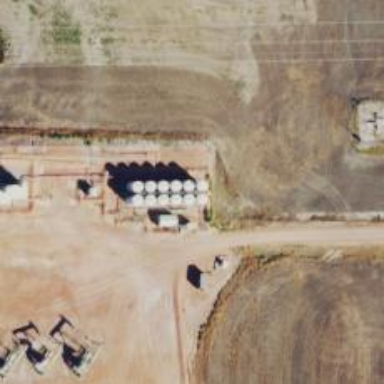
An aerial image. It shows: Storage tank with man-made structure.